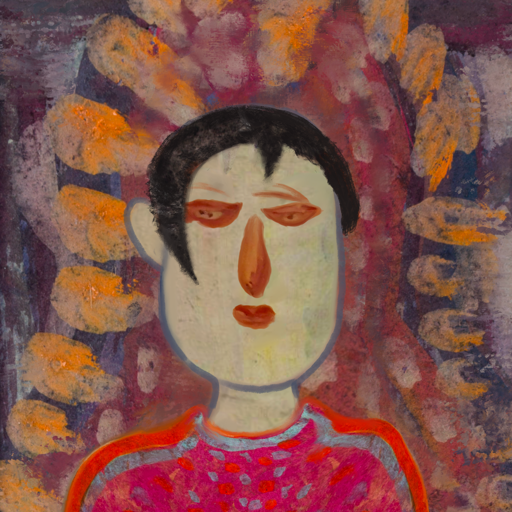
Background: Doll, Head And Neck Front: Hill_Girl, Face Front: Pious_Lady, Bust: Sisters, Hair Front: Roy_Bahadur, Head Accessory: Blank, Second Necklace: Blank, Necklace: Blank, Baby: Blank